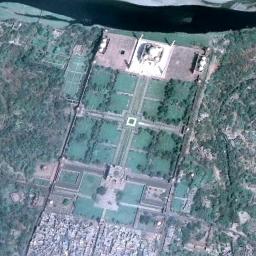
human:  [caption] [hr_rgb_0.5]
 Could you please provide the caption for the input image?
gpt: The palace has long walls, A white tower and some parks and a river is next to the palace .

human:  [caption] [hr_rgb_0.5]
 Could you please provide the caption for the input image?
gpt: There are many trees beside the palace .

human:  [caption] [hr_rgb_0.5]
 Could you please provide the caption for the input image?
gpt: The palace is on the grass next to the water .

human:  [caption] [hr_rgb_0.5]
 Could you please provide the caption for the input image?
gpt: The palace was built in a forest .

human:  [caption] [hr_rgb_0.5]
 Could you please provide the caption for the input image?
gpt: There are many green trees and lawns beside the palace .